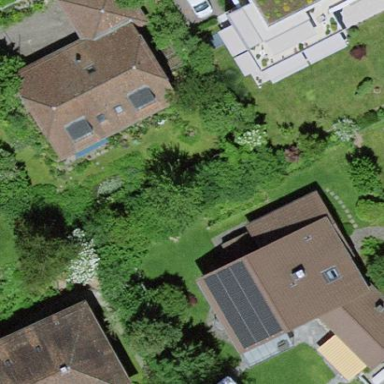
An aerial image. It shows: Residential building.